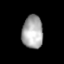
Tissue: lung
Cell type: Endothelial cells
Senescence score: 0.6228
Nuclear area (px): 679
Mean DAPI intensity: 168.306